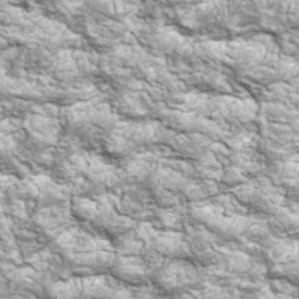
Label: non_frost